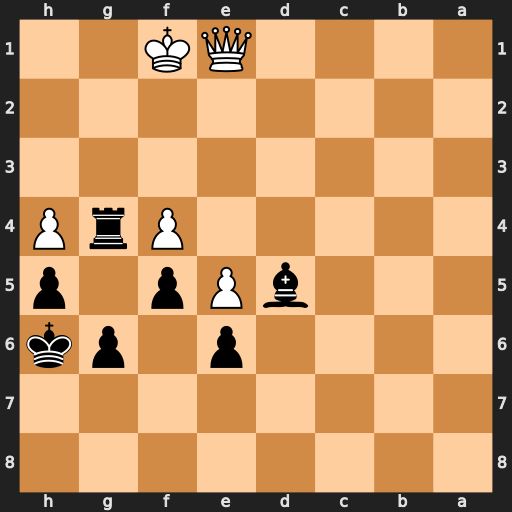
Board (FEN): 8/8/4p1pk/3bPp1p/5PrP/8/8/4QK2
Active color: b
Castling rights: -
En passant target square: -
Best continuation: Rxf4+ Kg1 Rg4+